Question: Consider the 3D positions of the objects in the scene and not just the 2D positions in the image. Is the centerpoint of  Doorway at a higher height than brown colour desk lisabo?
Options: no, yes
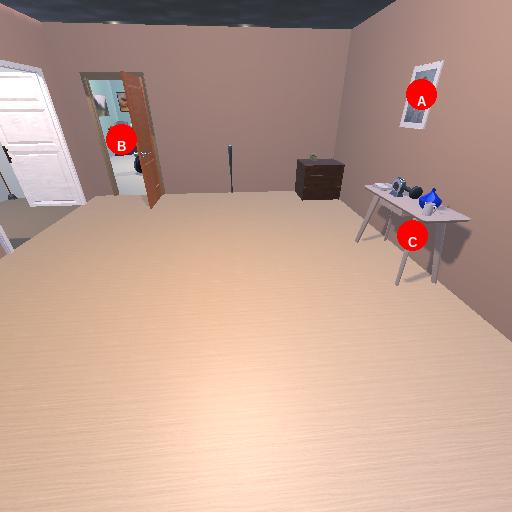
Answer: no